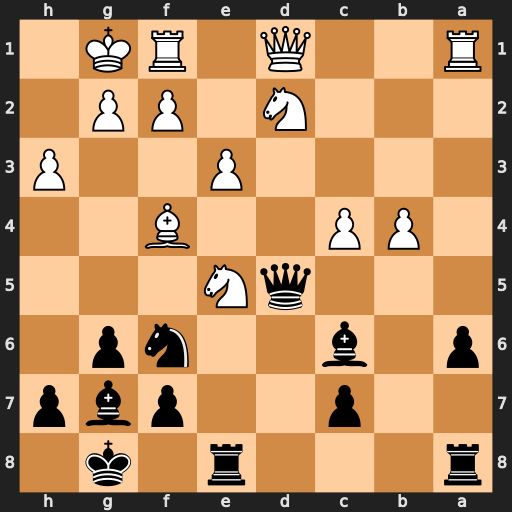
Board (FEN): r3r1k1/2p2pbp/p1b2np1/3qN3/1PP2B2/4P2P/3N1PP1/R2Q1RK1
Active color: b
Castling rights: -
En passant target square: -
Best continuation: Qxg2#